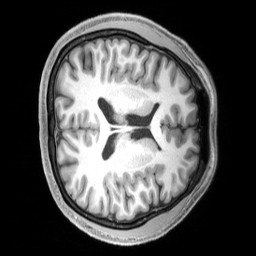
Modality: T1w
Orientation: axial
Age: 28
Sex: male
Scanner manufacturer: siemens
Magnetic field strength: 3 T
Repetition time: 2.4 s
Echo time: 0.00219 s